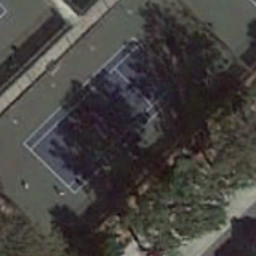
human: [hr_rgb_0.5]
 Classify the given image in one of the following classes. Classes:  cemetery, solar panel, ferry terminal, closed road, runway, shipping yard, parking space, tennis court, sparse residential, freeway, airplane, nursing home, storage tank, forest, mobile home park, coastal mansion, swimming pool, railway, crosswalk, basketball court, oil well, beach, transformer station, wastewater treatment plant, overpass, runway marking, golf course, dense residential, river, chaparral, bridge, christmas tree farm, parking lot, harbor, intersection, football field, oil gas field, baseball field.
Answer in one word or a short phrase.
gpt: tennis court